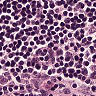
Metastatic tissue present: no